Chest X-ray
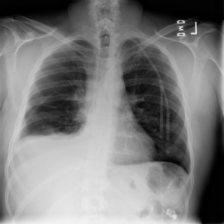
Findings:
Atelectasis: negative
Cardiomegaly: negative
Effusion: negative
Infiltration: negative
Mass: negative
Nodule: negative
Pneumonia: negative
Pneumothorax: negative
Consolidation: negative
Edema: negative
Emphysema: negative
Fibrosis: negative
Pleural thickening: negative
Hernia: negative